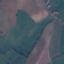
Land use / land cover class: Pasture